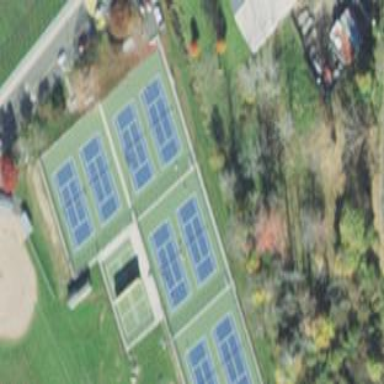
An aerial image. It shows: Tennis court on pitch.